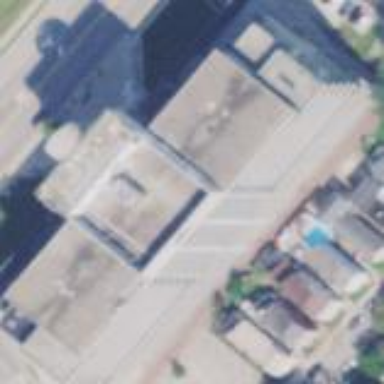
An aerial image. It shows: Office building.